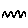
Label: zigzag